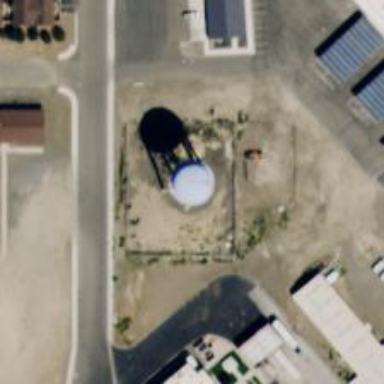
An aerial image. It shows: Water tower that is man-made.